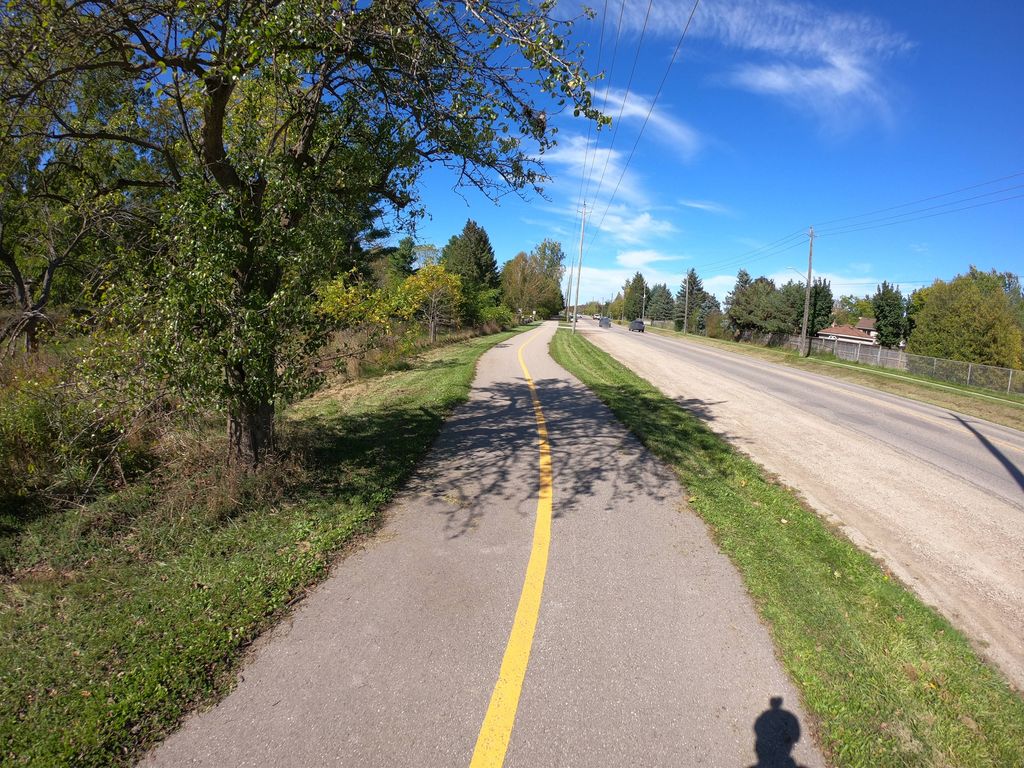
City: kitchener-waterloo